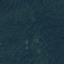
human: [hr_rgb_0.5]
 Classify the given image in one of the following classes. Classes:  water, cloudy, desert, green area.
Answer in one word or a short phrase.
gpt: green area